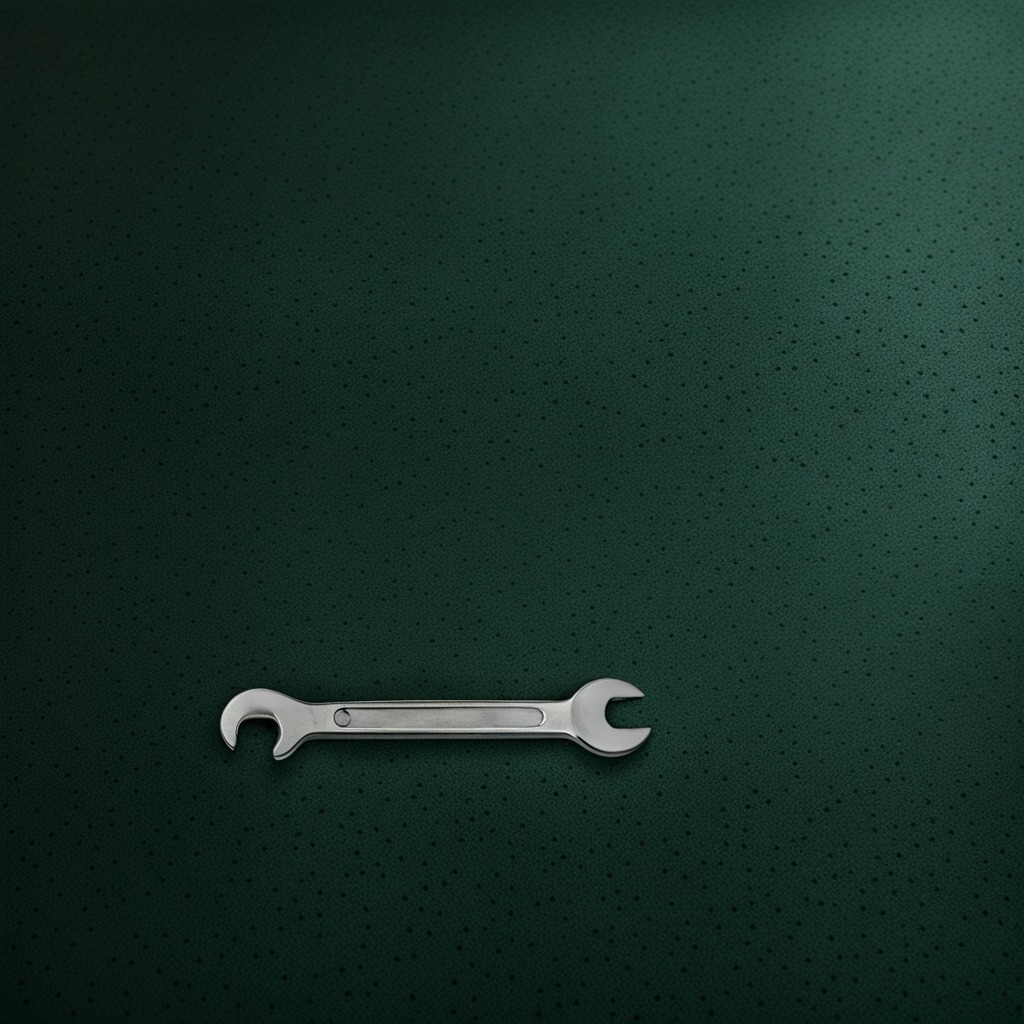
An wrench lies on a clean granite tabletop covered with a green rubber mat inside a workshop at night dim ambient light soft shadows worn but beneath the mat.